Aerial crown-view tile of a tropical tree (Barro Colorado Island, Panama), acquired 20241112:
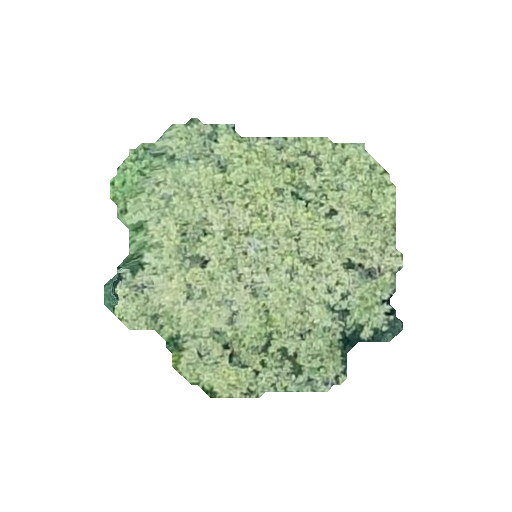
Species: Apeiba membranacea
GBIF accepted scientific name: Apeiba membranacea
Crown area: 99.131 m²